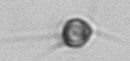
Label: Acanthoica_quattrospina